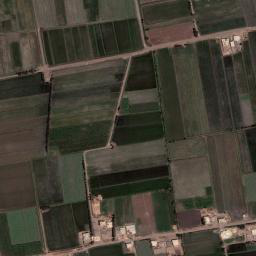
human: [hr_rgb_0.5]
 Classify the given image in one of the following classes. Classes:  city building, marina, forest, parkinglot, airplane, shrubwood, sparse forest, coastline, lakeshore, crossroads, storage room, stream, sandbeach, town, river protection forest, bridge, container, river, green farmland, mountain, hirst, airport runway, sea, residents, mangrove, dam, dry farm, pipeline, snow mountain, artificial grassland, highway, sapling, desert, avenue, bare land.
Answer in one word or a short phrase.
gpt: green farmland